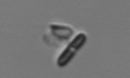
Label: pennate